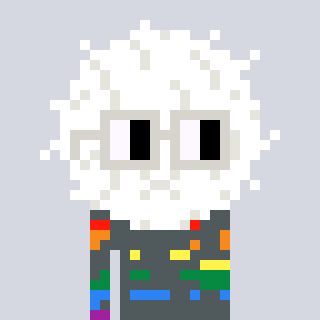
a pixel art character with square light gray glasses, a cottonball-shaped head and a darkbrown-colored body on a cool background